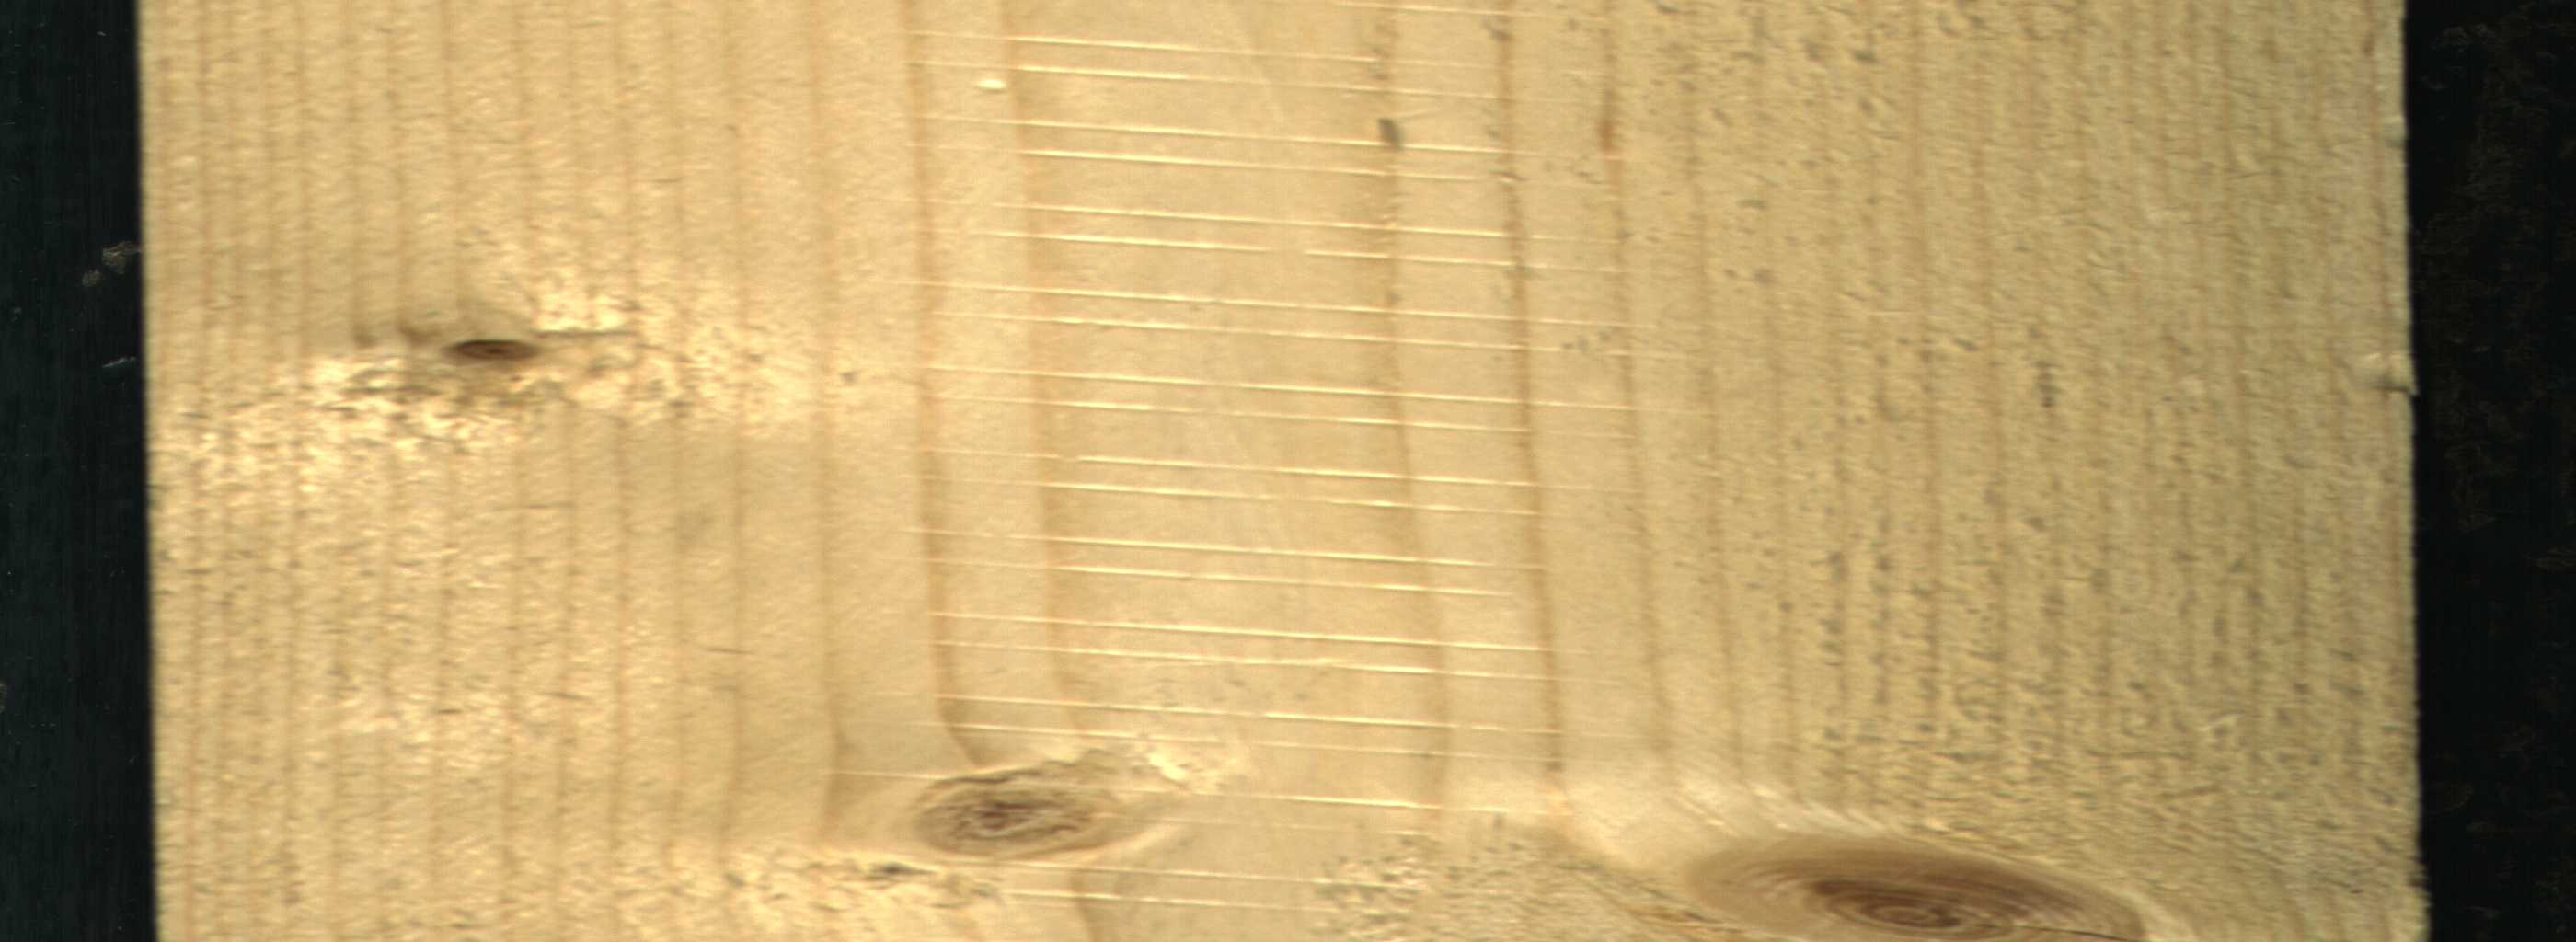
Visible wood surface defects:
Live_Knot
Live_Knot
Live_Knot